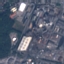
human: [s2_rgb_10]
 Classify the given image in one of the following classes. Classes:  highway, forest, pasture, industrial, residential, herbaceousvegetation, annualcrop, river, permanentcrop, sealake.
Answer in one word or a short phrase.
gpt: Industrial